Lunar surface albedo tile
Center latitude: -28.228
Center longitude: -17.357
Resolution (meters per pixel, mean): 164.51
Tile area (km^2): 28028.28
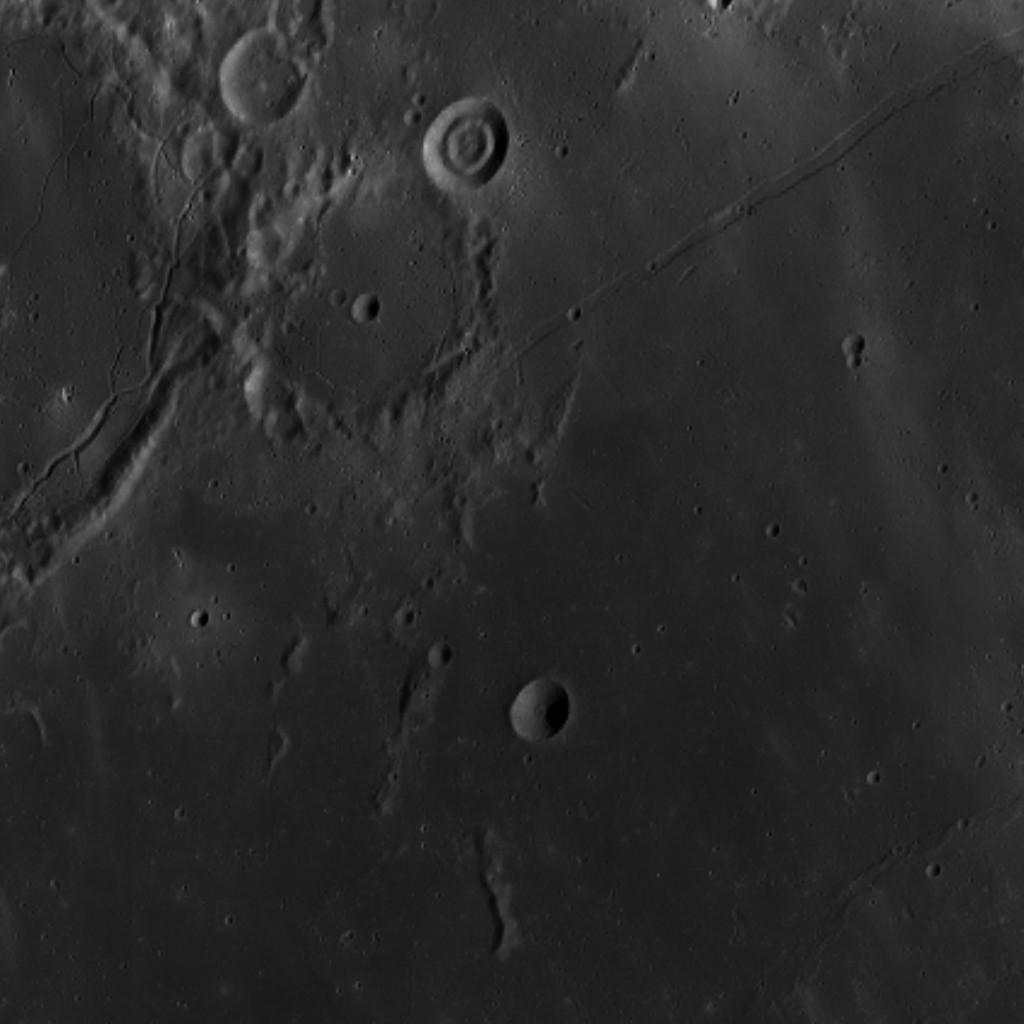